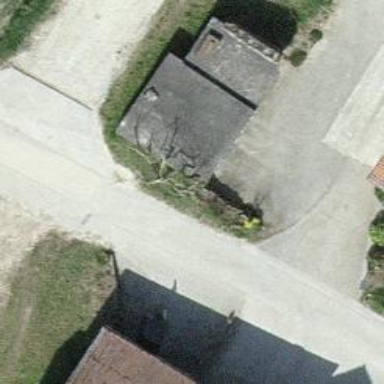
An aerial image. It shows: Farm building.